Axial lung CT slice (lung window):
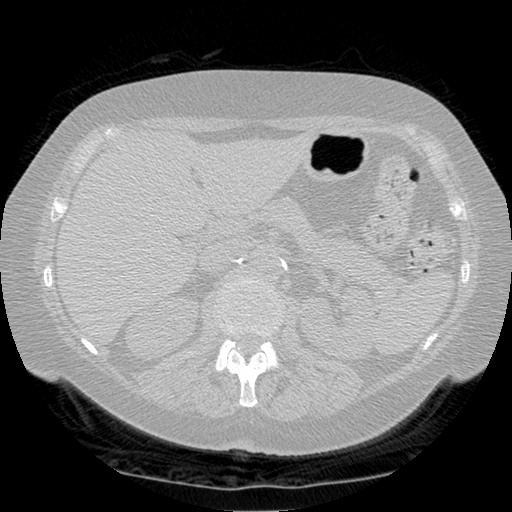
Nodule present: no